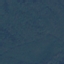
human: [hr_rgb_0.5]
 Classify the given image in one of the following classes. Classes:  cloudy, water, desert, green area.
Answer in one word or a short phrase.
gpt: green area